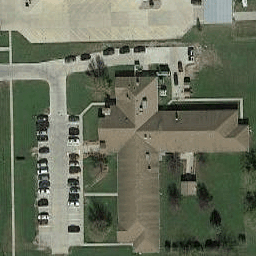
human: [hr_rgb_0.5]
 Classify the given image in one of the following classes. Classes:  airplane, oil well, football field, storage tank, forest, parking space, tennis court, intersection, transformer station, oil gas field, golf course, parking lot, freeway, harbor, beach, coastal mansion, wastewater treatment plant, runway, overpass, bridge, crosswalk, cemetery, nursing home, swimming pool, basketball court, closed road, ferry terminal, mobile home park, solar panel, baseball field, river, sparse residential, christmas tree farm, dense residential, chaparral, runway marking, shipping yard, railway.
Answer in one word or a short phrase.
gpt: nursing home